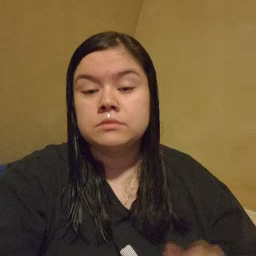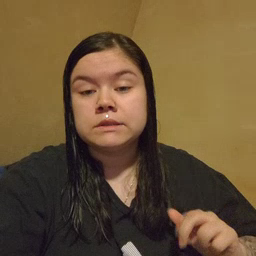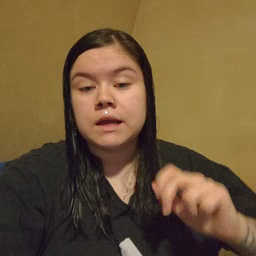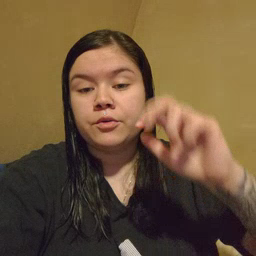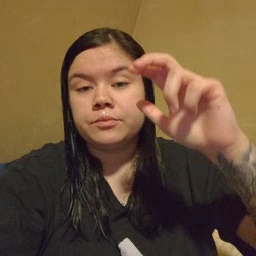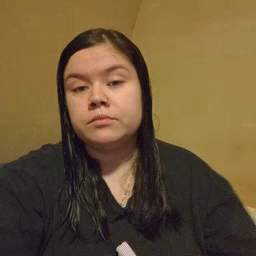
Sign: stairs